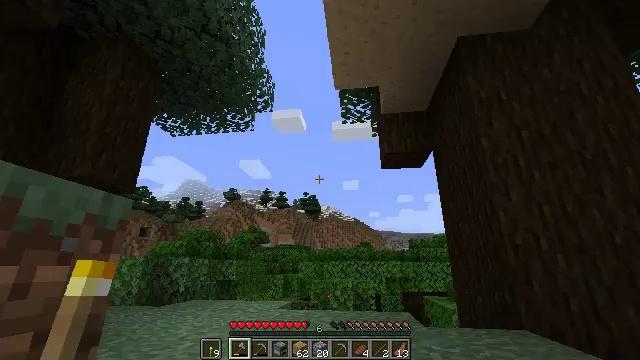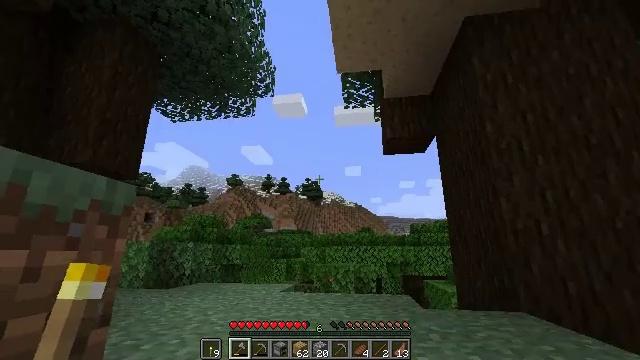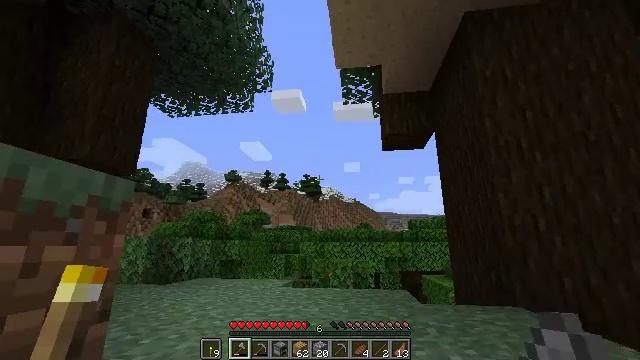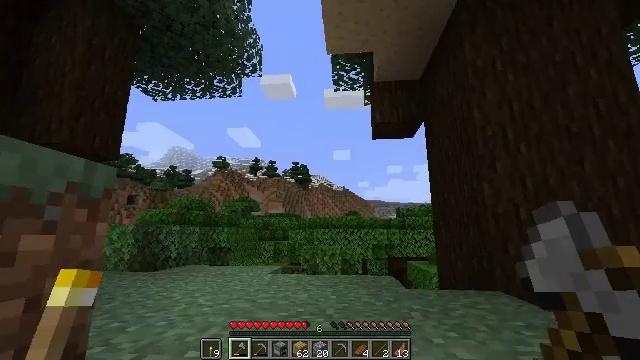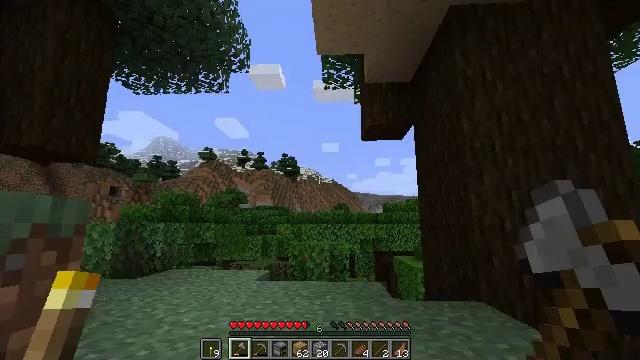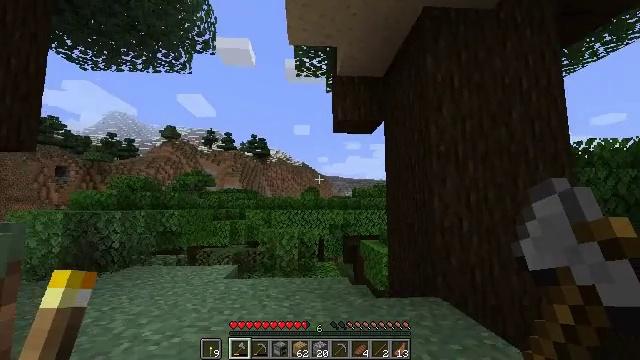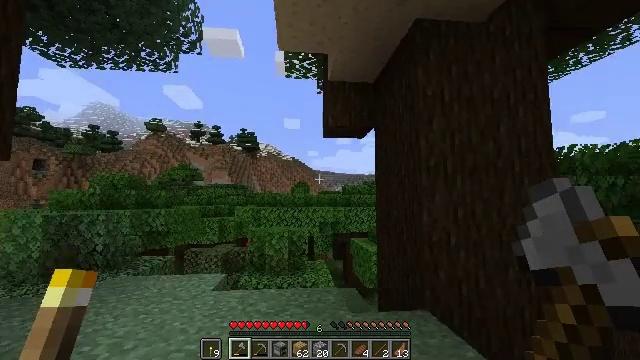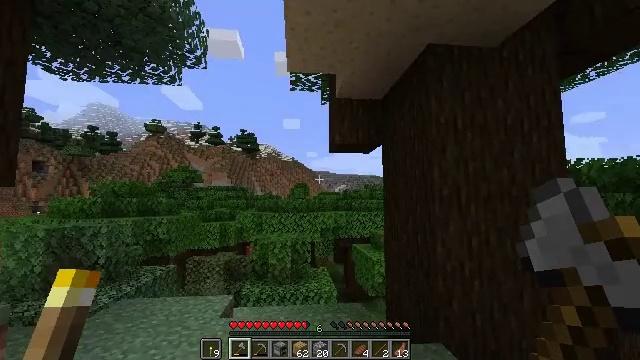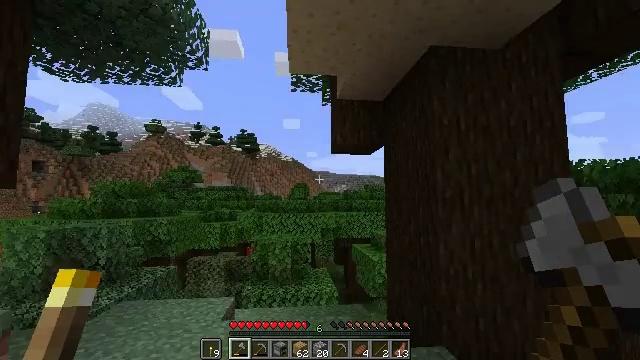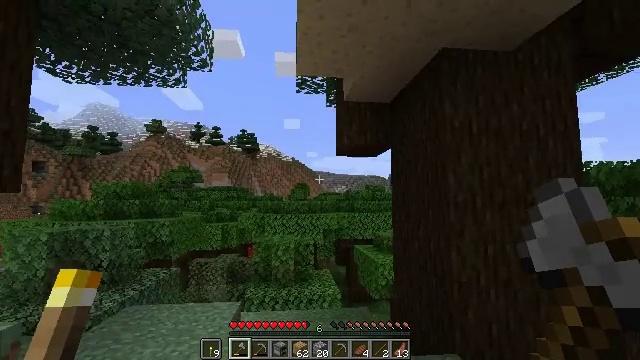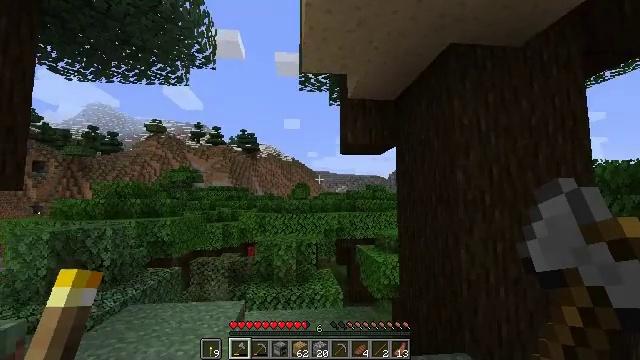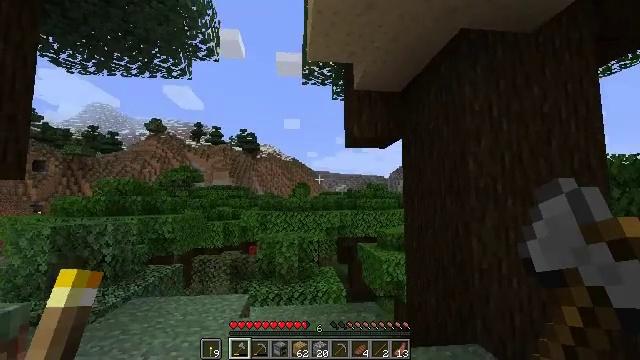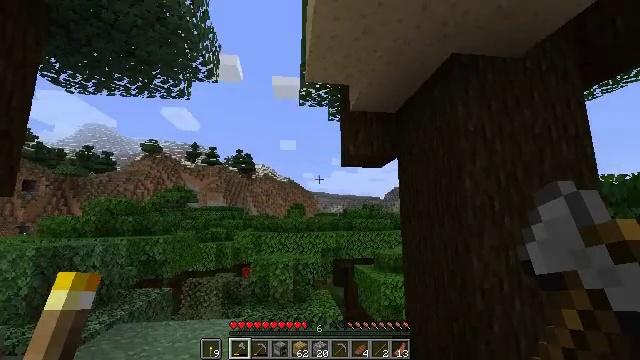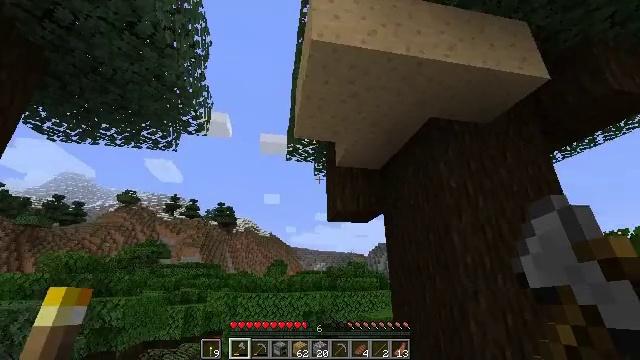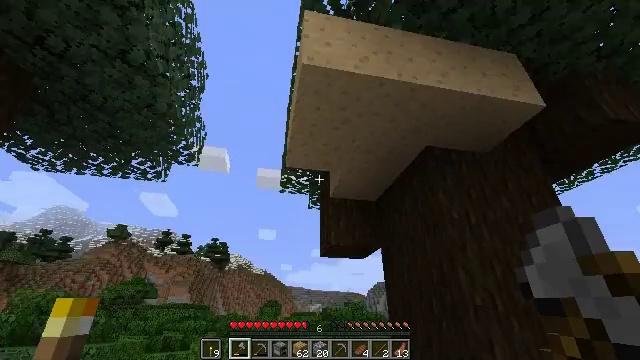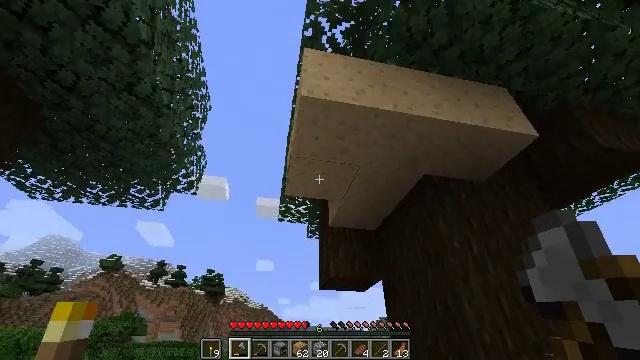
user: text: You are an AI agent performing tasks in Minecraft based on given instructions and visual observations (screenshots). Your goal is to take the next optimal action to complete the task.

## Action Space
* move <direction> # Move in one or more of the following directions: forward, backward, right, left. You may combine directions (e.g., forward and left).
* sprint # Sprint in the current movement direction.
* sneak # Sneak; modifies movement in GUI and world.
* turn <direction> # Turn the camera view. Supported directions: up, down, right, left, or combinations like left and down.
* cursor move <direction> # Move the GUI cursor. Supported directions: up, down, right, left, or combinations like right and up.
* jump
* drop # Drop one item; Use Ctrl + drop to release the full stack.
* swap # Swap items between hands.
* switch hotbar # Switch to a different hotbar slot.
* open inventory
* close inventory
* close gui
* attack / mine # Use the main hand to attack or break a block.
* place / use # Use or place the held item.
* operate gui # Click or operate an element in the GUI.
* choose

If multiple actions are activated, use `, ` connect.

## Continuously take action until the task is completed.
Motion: motion action
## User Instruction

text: Collect parts of the brown mushroom block.
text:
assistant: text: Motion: turn down
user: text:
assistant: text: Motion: no_op
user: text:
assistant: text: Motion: move forward and move left, turn right and down
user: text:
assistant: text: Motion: move forward and move left, turn right and down, jump
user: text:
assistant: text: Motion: move forward and move left, turn right and down, jump
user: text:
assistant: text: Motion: move forward and move left, turn right and down, jump
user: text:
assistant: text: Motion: move forward and move left, jump
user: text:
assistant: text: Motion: move forward and move left
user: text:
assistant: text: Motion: move forward and move left
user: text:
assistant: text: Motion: move forward
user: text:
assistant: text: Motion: move forward
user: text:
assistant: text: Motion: move forward and move right, turn right and up
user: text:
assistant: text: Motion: move forward and move right, turn right and up
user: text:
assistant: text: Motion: move forward and move right, turn up
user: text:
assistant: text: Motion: move forward and move right, turn up
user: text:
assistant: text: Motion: move forward and move right, turn left and up
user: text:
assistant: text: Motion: move forward and move right, turn left and up
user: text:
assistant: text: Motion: move forward
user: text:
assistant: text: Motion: move forward, attack / mine
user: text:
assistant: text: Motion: attack / mine
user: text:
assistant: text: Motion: attack / mine
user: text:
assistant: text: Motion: turn right and up, attack / mine
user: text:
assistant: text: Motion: attack / mine
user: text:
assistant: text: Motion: attack / mine
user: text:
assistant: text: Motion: attack / mine
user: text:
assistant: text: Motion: attack / mine
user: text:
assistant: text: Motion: attack / mine
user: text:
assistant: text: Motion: attack / mine
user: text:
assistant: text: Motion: turn down, attack / mine
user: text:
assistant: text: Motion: turn left and down, attack / mine